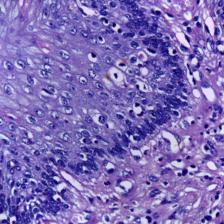
Diagnosis: Normal